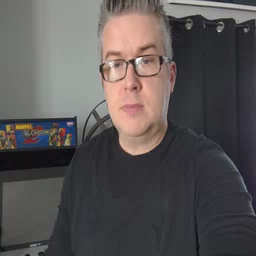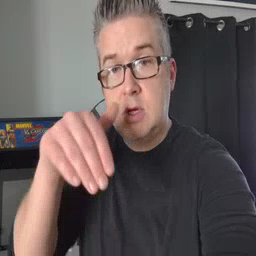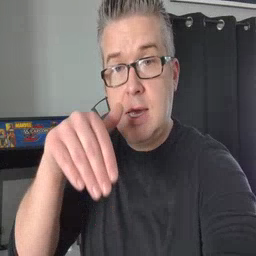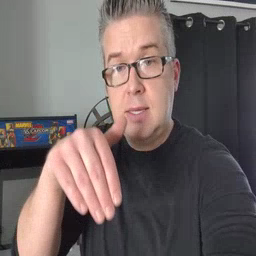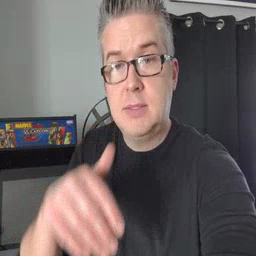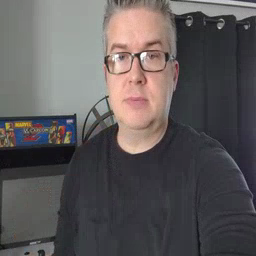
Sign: night